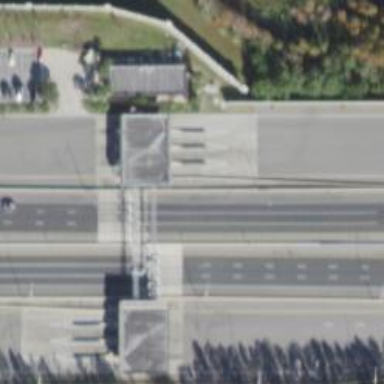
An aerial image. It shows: Toll gantry on the road.